Chest X-ray:
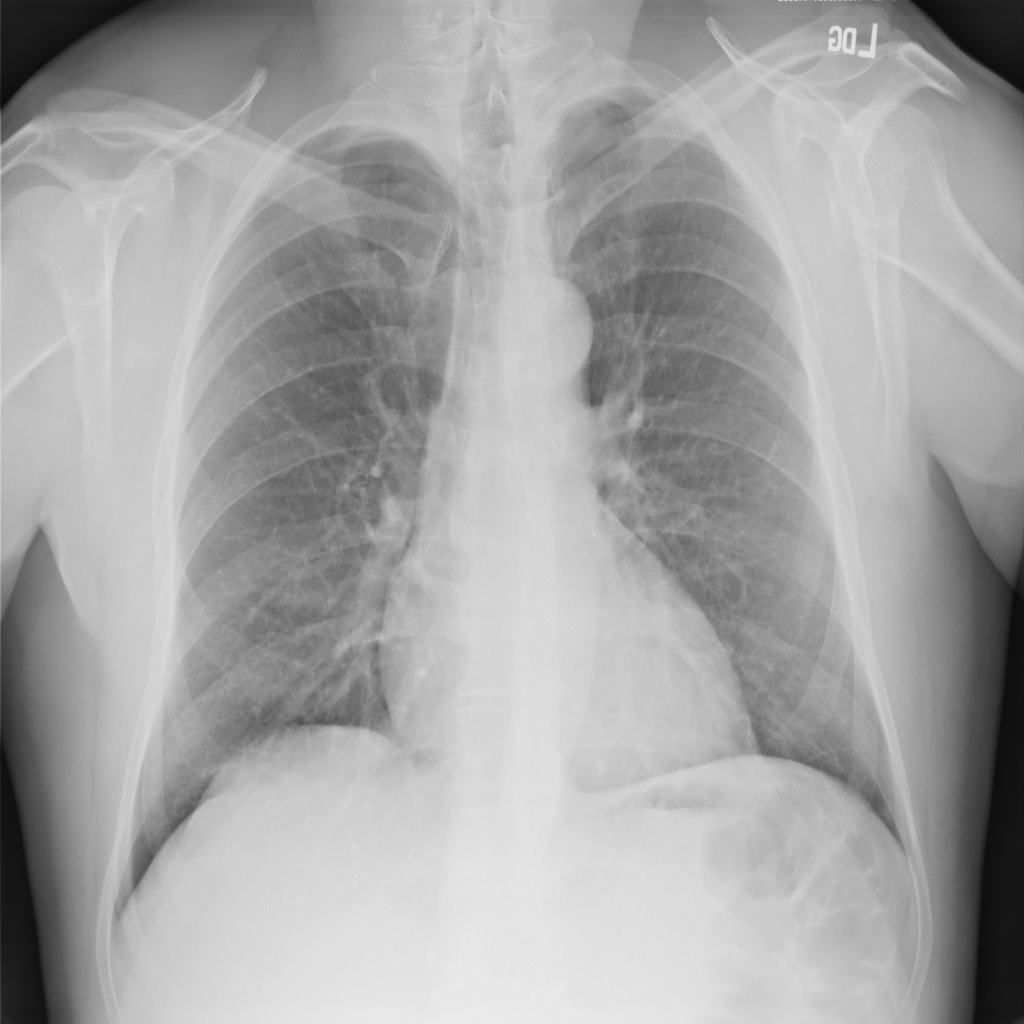
No abnormal finding: yes